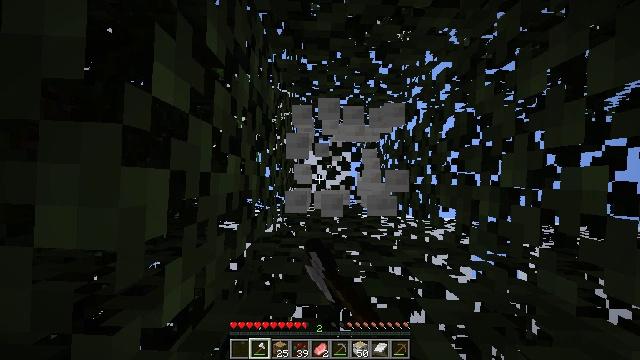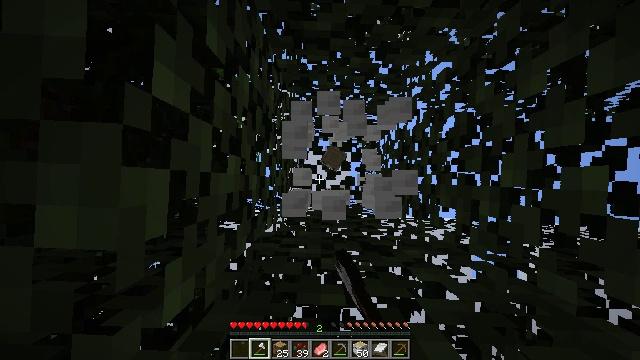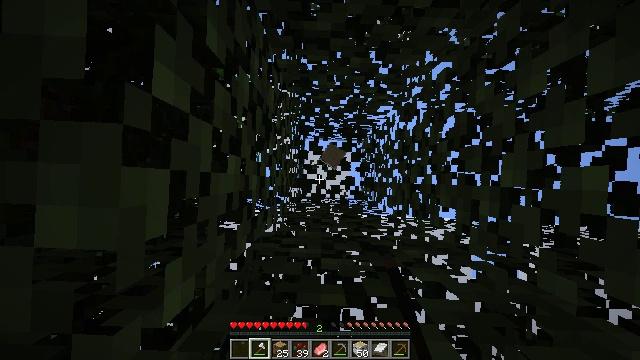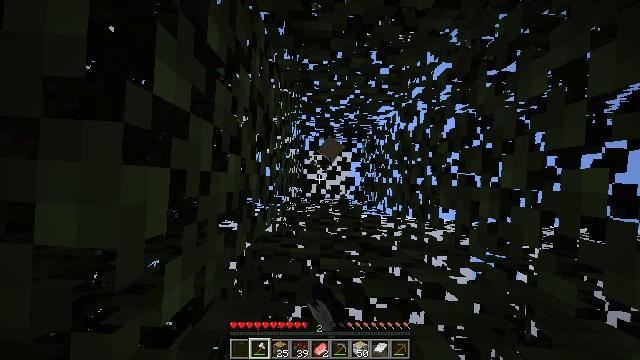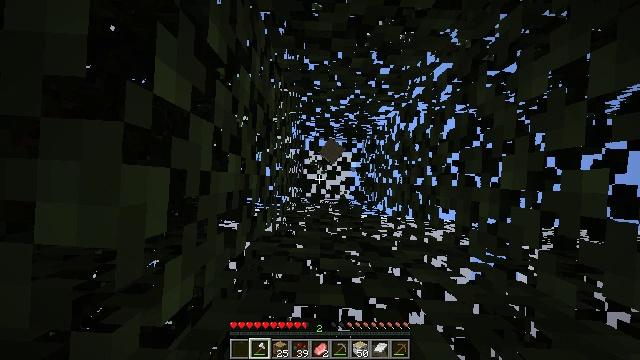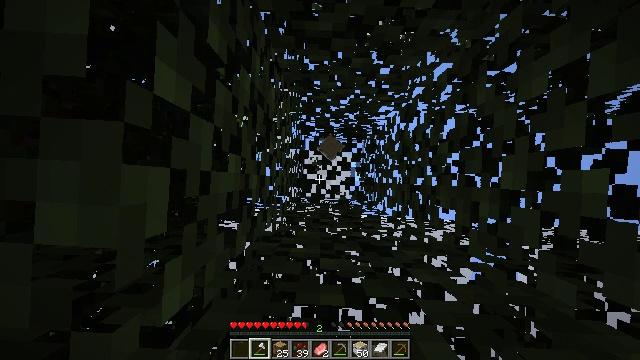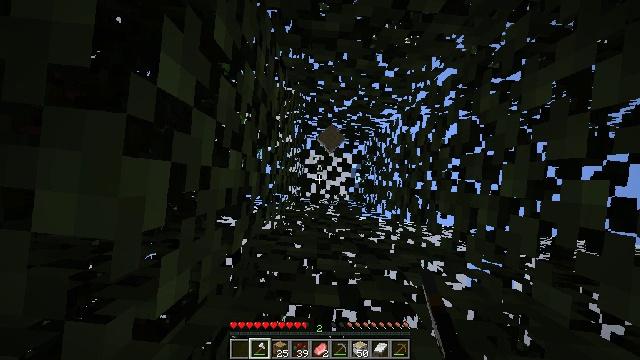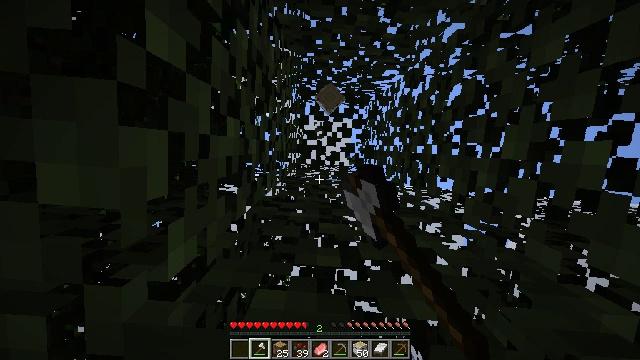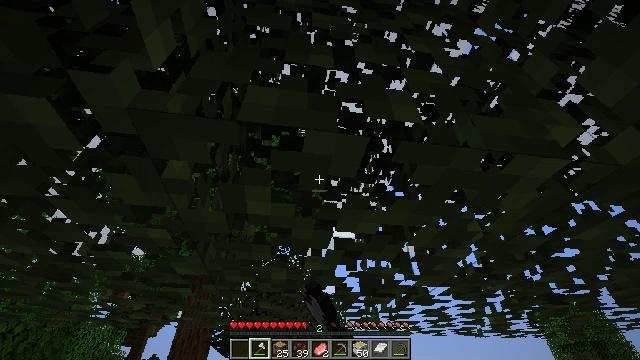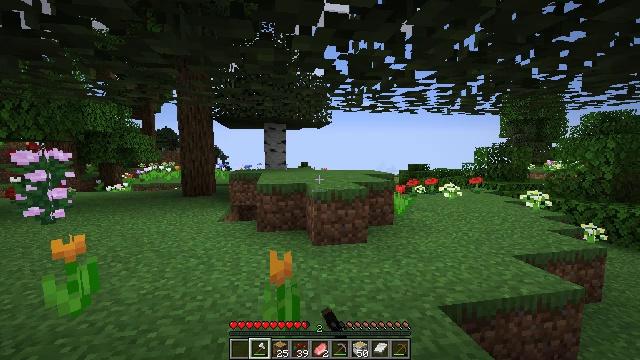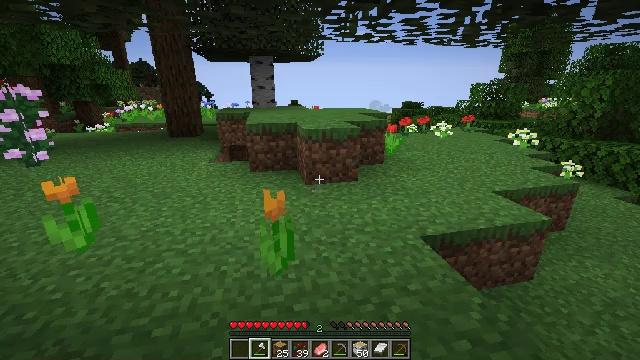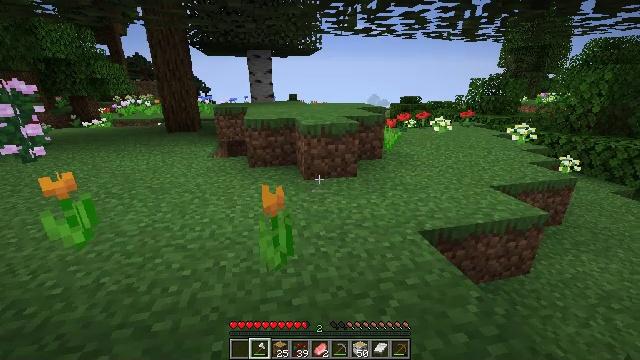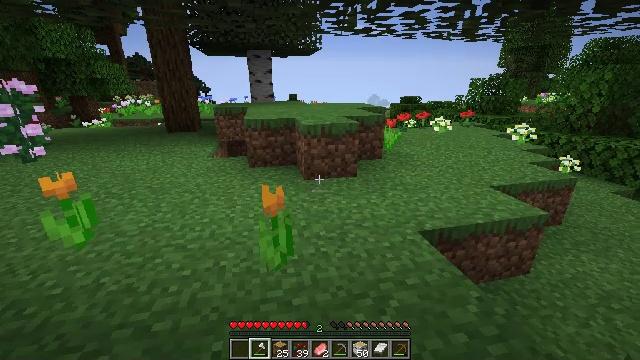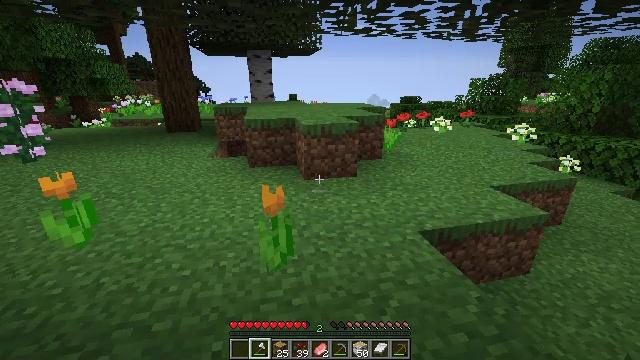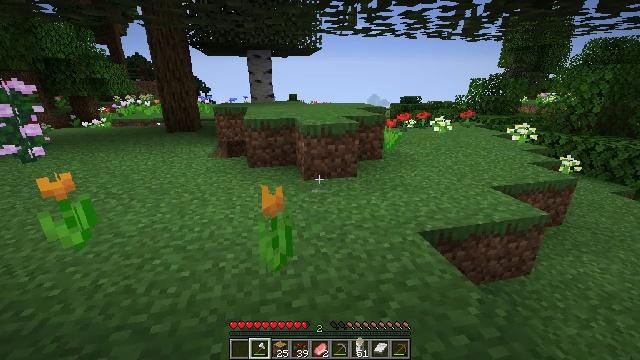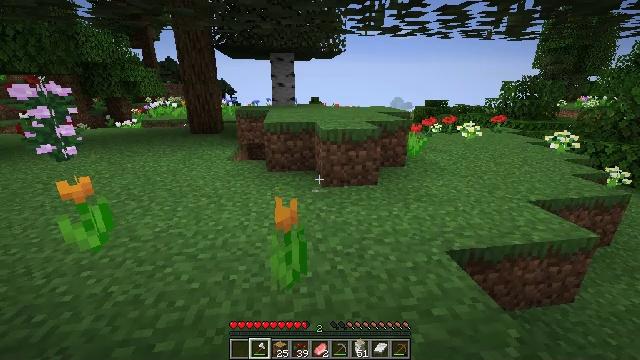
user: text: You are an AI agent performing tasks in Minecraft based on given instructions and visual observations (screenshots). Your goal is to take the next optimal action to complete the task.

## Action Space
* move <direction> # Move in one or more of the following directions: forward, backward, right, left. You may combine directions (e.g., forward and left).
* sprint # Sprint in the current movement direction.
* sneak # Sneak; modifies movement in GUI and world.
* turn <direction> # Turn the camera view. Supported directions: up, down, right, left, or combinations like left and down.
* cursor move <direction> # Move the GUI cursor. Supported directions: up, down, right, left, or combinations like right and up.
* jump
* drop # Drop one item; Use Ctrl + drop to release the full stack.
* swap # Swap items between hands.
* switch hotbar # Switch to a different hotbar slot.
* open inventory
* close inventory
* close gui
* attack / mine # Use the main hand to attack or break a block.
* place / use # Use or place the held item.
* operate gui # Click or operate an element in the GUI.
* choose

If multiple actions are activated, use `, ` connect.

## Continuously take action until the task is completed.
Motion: motion action
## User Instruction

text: Gather the red tulip in the meadow.
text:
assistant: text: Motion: attack / mine
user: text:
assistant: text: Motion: attack / mine
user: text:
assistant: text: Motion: attack / mine
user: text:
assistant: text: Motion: attack / mine
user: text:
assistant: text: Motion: attack / mine
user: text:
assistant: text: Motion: turn right, attack / mine
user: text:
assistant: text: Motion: turn left and down, attack / mine
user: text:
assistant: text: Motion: turn right and down
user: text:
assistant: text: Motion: turn right and down
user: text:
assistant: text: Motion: turn right and down
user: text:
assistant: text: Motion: turn down
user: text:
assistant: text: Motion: no_op
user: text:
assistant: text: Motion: no_op
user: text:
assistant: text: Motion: move forward
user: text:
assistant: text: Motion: move forward, turn left
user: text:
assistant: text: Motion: turn left and up
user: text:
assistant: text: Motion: move forward, turn left and up
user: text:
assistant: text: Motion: move forward, turn left and up
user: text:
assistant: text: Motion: move forward, turn left and up
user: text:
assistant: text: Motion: move forward
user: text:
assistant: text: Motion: move forward, turn up
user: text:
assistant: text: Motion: move forward, turn up
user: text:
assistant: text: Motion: move forward
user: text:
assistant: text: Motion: move forward
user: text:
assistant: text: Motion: move forward
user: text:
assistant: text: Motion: move forward
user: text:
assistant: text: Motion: move forward
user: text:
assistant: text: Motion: move forward
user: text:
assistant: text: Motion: move forward
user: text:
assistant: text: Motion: move forward, turn left